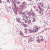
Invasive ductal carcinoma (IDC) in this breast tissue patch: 0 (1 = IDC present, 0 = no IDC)